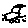
Label: car